Question: So I have a distinct query and can narrow my list to what I am after, but there are occasions where the last table may have 3 correct selections and I only want the latest occurrence.
Current query:
'''
SELECT DISTCINT
D.Filename, S.Name AS State, W.Name AS 'Workflow Name', U.Username AS 'Name',
CONVERT(VARCHAR, TH.Date, 101) AS [Entered State],
DATEDIFF(dd, TH.Date, GETUTCDATE()) AS [Days In State]
FROM
Status AS S
INNER JOIN
Documents AS D ON D.CurrentStatusID = S.StatusID
INNER JOIN
Workflows AS W ON W.WorkflowID = S.WorkflowID
INNER JOIN
TransitionHistory AS TH ON D.DocumentID = TH.DocumentID
AND D.LatestRevisionNo - 1 = TH.RevNr
INNER JOIN
Users AS U ON U.UserID = TH.UserID
WHERE
d.Filename NOT LIKE '%test%'
AND d.filename NOT LIKE '%^%'
AND S.Name IN ('Initiated', 'Design Review', 'Change Pending Approval',
'Under Editing', 'Waiting for Approval', 'Under Change',
'ECO Design Review', 'Minor Change no Revision',)
AND W.Name IN ('Production')
ORDER BY
Filename
'''
As an example if I pick a specific file (see image) you can see the results:

You can see in the last table the results produce 3 rows that meet the criteria, I am trying to find an easy way to have it match all my criteria and then only output the highest TransitionNr or the latest date.
I am not a SQL person, I have put this together from google searches - but I just cannot seem to find the final piece.
Thanks for your help.
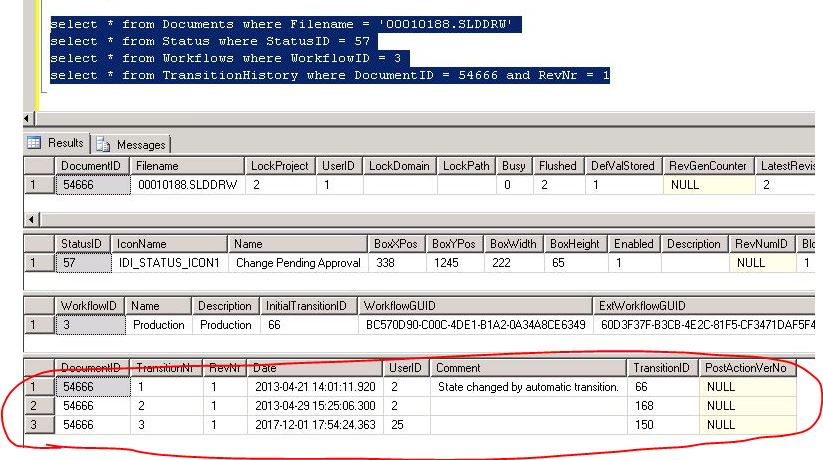
Answer: A quick solution would be:
'''
SELECT D.Filename, S.Name AS STATE, W.Name AS 'Workflow Name', U.Username AS 'Name',
CONVERT(VARCHAR, MAX(TH.DATE), 101) AS [Entered State],
DATEDIFF(dd, MAX(TH.DATE), GETUTCDATE()) AS [Days In State]
FROM STATUS S
INNER JOIN Documents D ON D.CurrentStatusID = S.StatusID
INNER JOIN Workflows W ON W.WorkflowID = S.WorkflowID
INNER JOIN TransitionHistory TH ON (D.DocumentID = TH.DocumentID AND D.LatestRevisionNo - 1 = TH.RevNr)
INNER JOIN Users AS U ON U.UserID = TH.UserID
WHERE d.Filename NOT LIKE '%test%'
AND d.filename NOT LIKE '%^%'
AND S.Name IN ('Initiated', 'Design Review', 'Change Pending Approval', 'Under Editing', 'Waiting for Approval', 'Under Change', 'ECO Design Review', 'Minor Change no Revision')
AND W.Name IN ('Production')
GROUP BY D.Filename, S.Name, W.Name, U.Username
'''